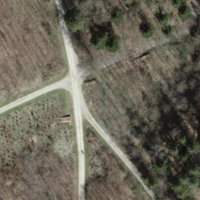
EUNIS habitat code: 41
Species observed at this site:
Sambucus racemosa